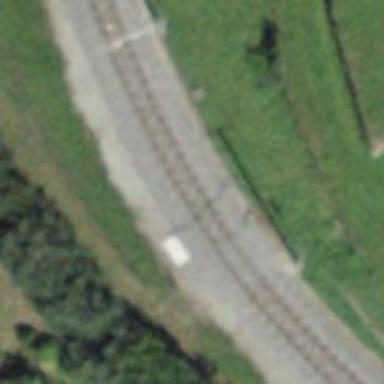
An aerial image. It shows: Railway crossing.